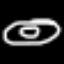
Label: donut